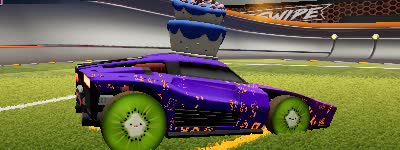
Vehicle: breakout